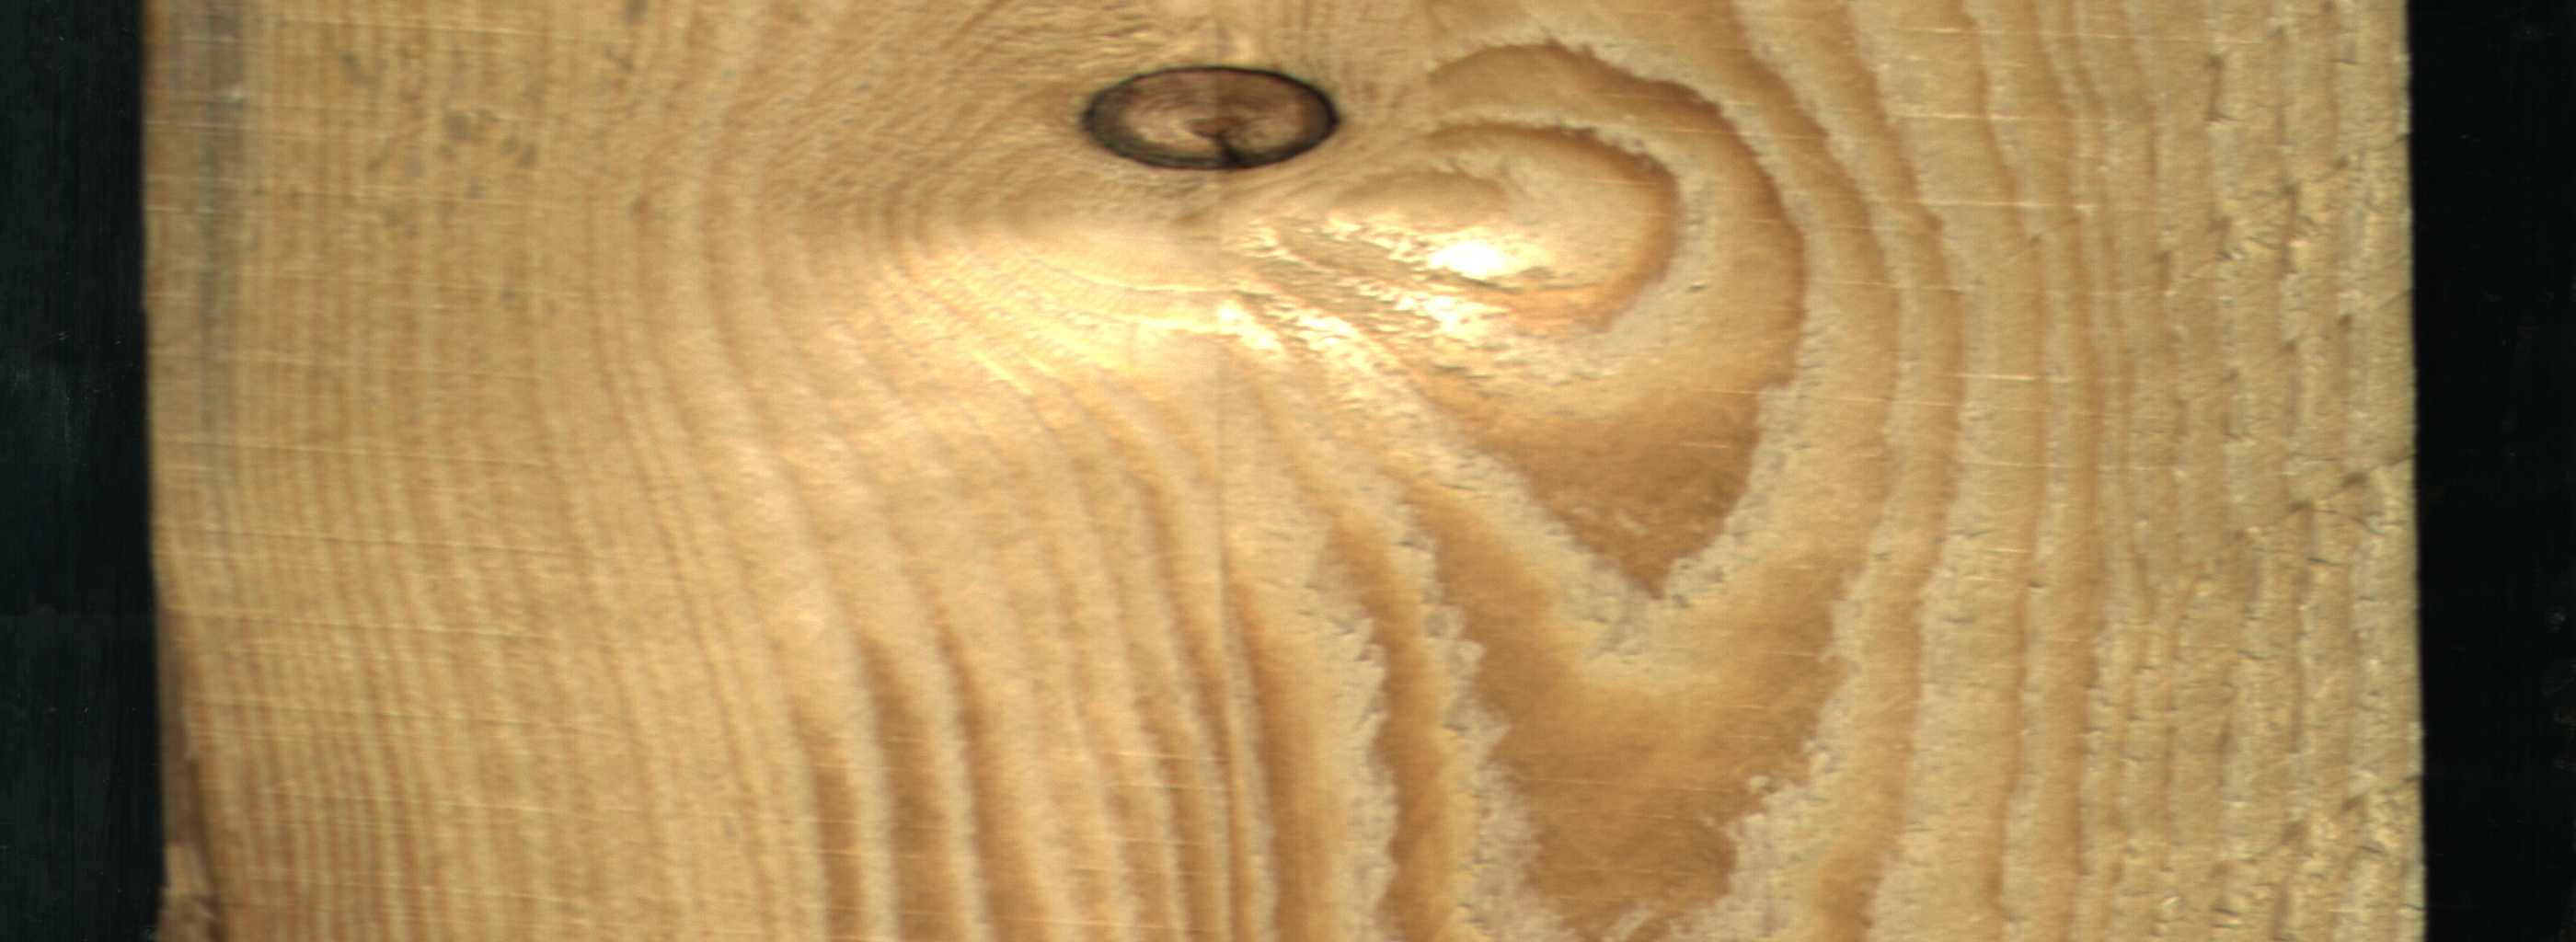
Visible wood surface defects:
Dead_Knot